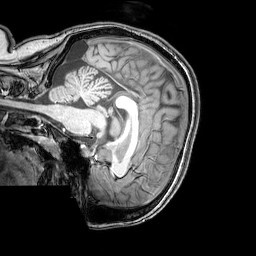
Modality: T1w
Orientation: sagittal
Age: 23
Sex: female
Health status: healthy
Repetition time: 0.081 s
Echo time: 0.037 s